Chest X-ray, PA view. Patient: 65 years old, sex M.
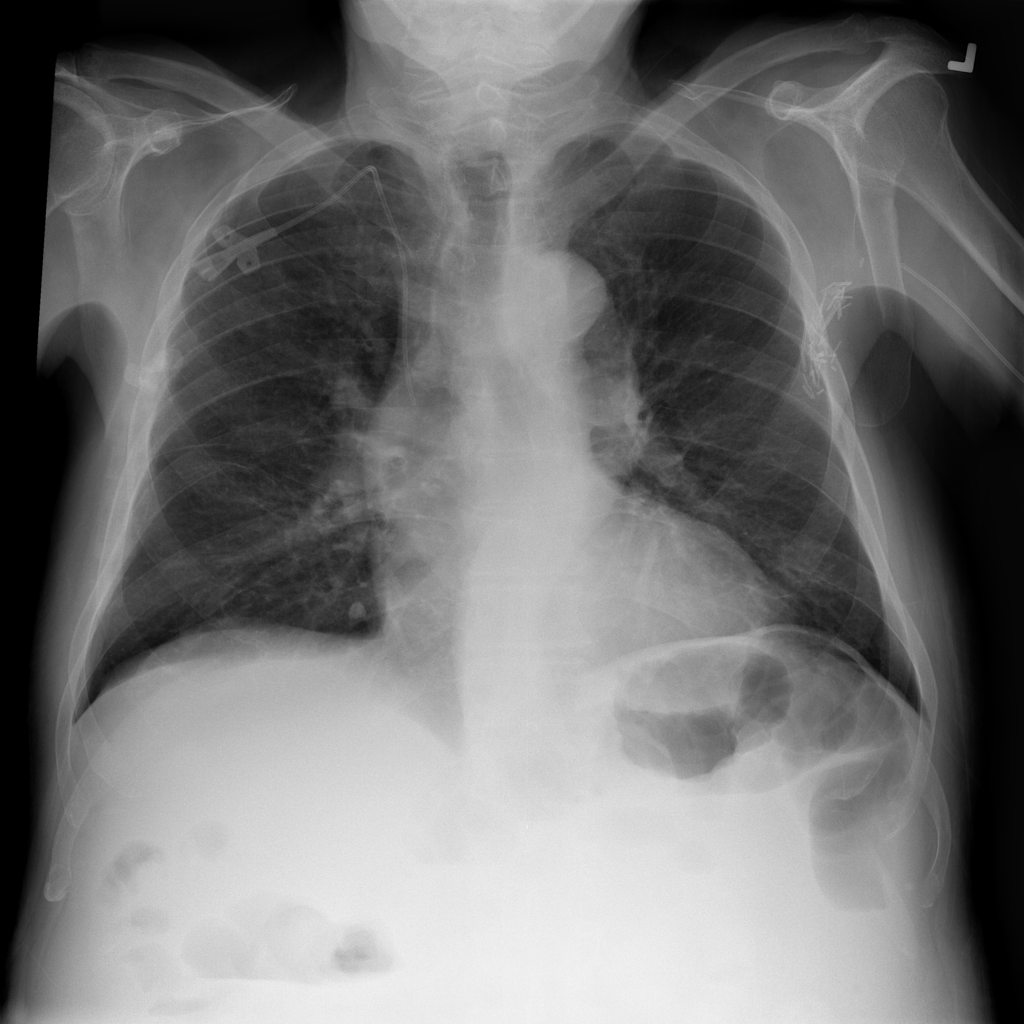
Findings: Infiltration